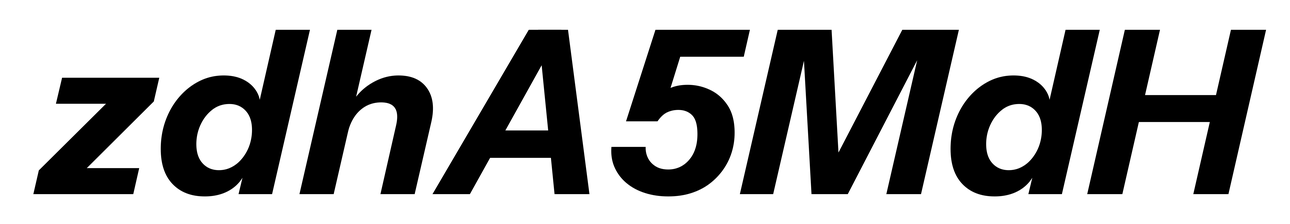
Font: InstrumentSans-Italic_Bold_Italic